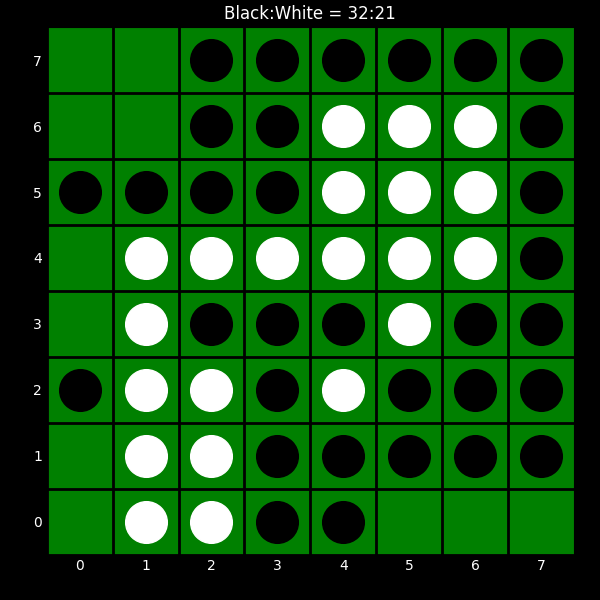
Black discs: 32
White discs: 21